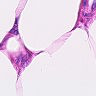
Metastatic tissue present: no